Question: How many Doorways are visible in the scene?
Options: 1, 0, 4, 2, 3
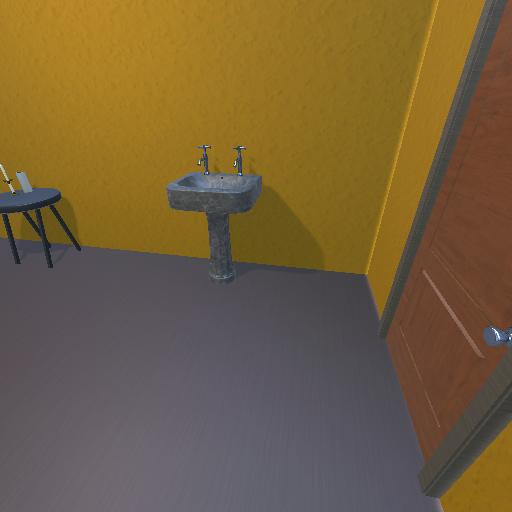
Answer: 1